Interaction volume radius: 5 \u00c5
Interaction volume height: 20 \u00c5
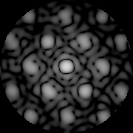
Disorder parameter: 0.3106